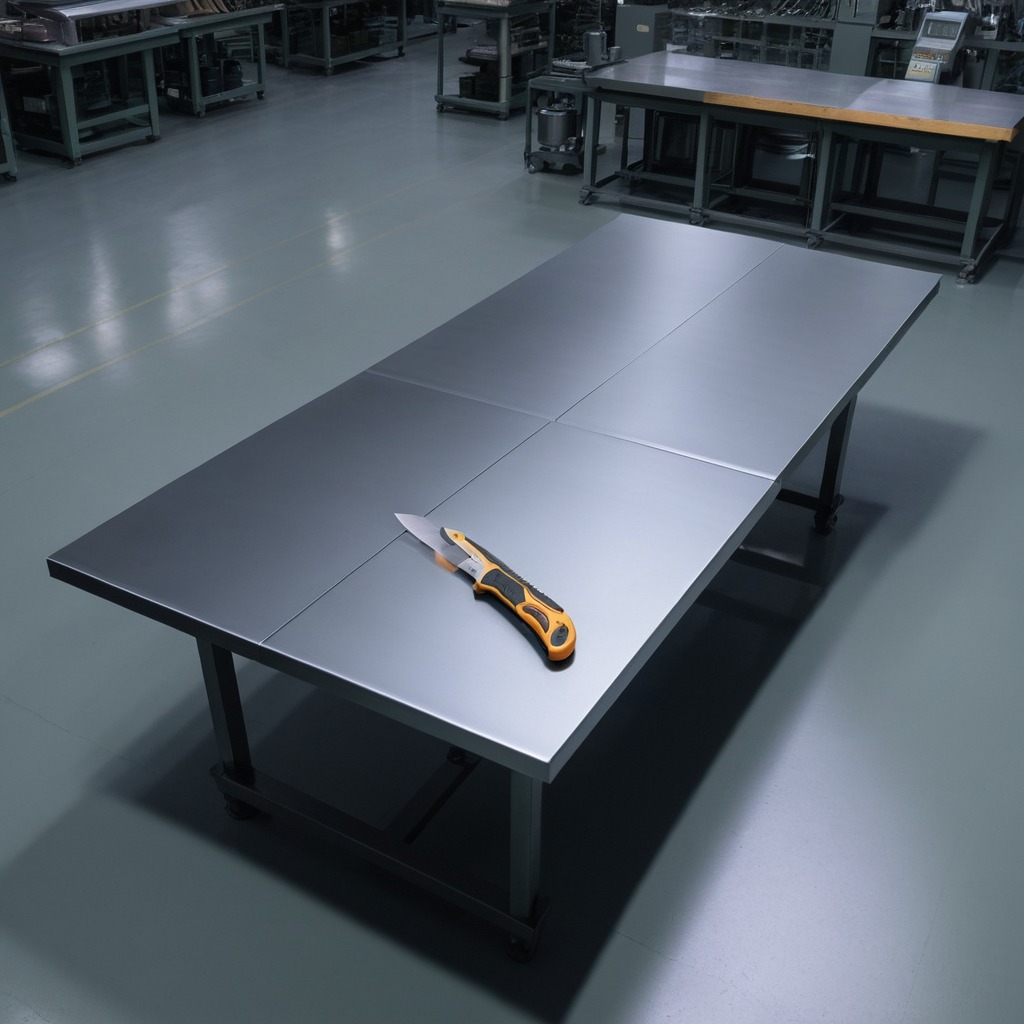
A utility knife lying on the tabletop.